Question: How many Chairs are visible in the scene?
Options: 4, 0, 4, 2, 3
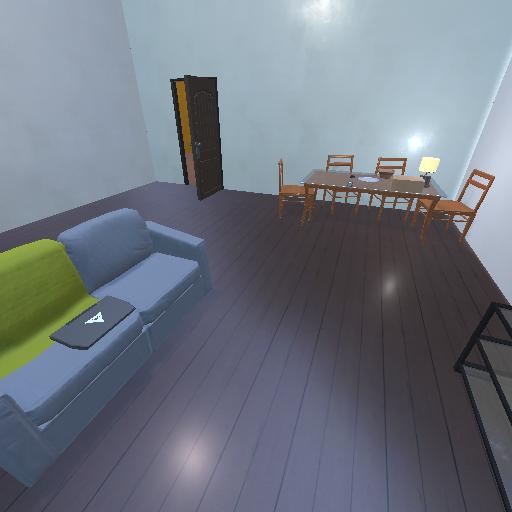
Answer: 4